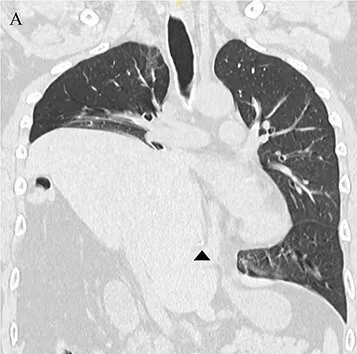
Chest computed tomography showing that the liver had prolapsed into the thoracic cavity. (A) Coronal view.
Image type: radiology (ct)